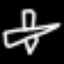
Label: airplane